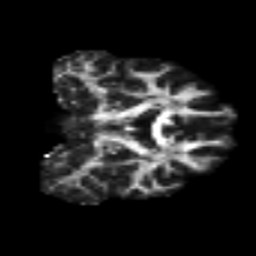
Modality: FA
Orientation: coronal
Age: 23
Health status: ill
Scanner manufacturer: philips
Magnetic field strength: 3 T
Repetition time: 9 s
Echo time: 0.127 s